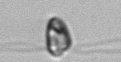
Label: flagellate_morphotype1